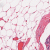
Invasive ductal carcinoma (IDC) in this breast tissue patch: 0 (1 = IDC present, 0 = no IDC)